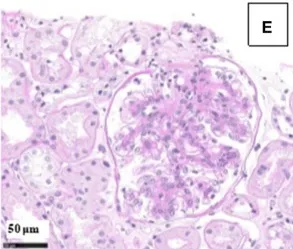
The repeat biopsy showed a remarkable reduction of the membranoproliferative lesions with disappearance of the capillary leukocyte infiltration and persistent mesangial expansion. PAS.
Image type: pathology (pas)